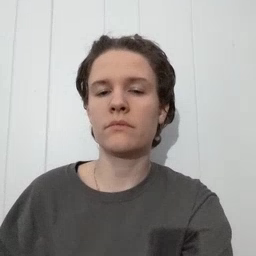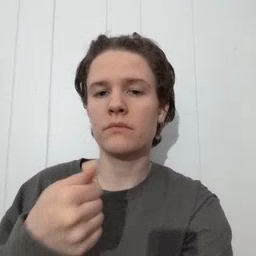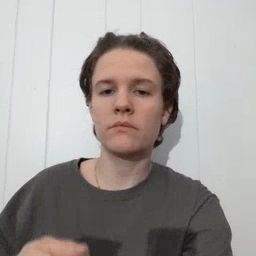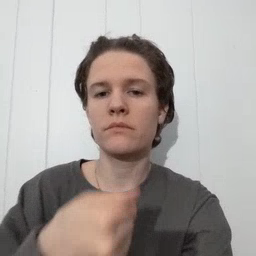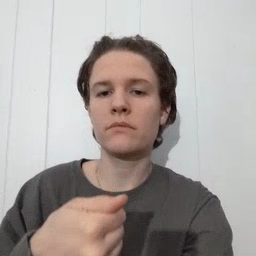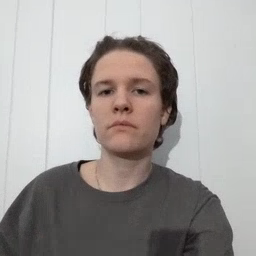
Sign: hide